Field crop: maize
Growth stage: 2
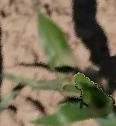
Species: maize